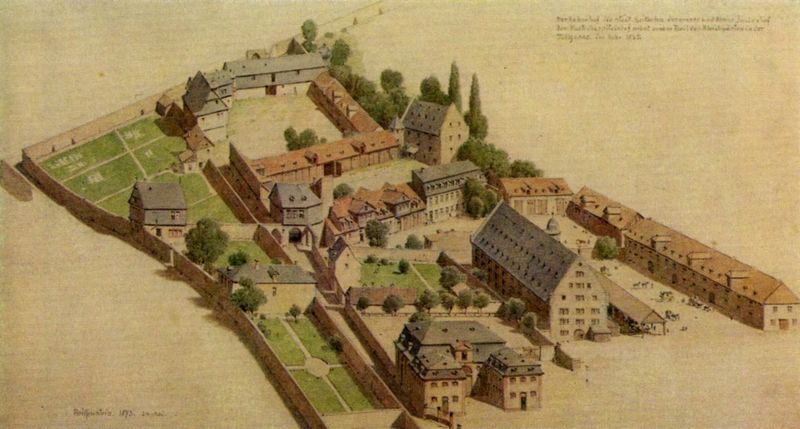
Titel: Frankfurt am Main, Rahmhof, Städtische Reitbahn, Taubenhof und Kastenhospitalhof
Künstler: Carl Theodor Reiffenstein
Standort: Frankfurt (am Main)
Institution: Historisches Museum
Schlagwörter: baum, blau, flügel, bäume, grün, menschen, ocker, stadt, braun, bunt, fenster, grau, straße, tür, zeichnung, anlage, dach, gebäude, gras, haus, park, rasen, rot, schloss, weg, wiese, beige, architektur, barock, signatur, feld, häuser, natur, vieh, büsche, wege, schön, turm, garten, aussicht, farbig, schrift, modell, ansicht, bogen, fassaden, ort, perspektive, türen, wohnhäuser, dorf, dächer, giebel, mauer, grenze, bauernhof, hof, platz, vogelperspektive, luft, inschrift, grass, tor, umriss, aufsicht, oben, ortschaft, stadtansicht, innenhof, wohnhaus, burg, kloster, palast, draufsicht, festung, gauben, befestigt, text, beschriftung, entwurf, rathaus, tore, stadttor, sicht, gut, gutshof, mauern, muskel, mittelalter, stall, fachwerk, gehöft, siedlung, historismus, stadtmauer, plan, gärten, grundstück, abtei, postkarte, abfolge, mittelalterlich, handschrift, beschreibung, bauten, landsitz, höfe, speicher, riss, grundriss, wohnraum, kreuzgang, dort, rondell, wall, satteldach, stallungen, ordnung, lageplan, zeichnunge, rasenfläche, ansichtskarte, plätze, stadtplan, grünflächen, urbanistik, ställe, burgmauer, burganlage, wehranlage, marstall, kreuzförmig, wiede, blickpunkt, reiterhof, geoemtrisch, dorfanlage, friedof, wirtschaftshäuser, fernster, söcher